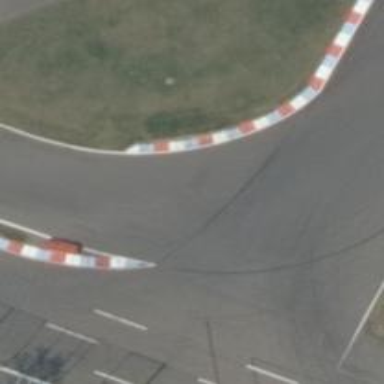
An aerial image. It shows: Kerb raceway.